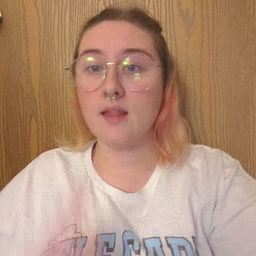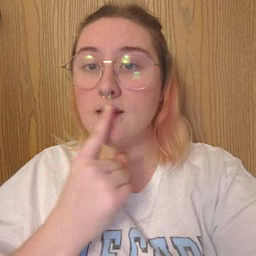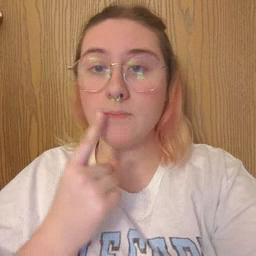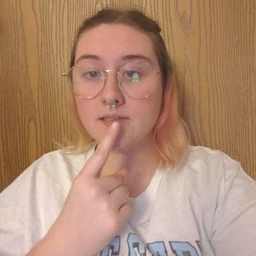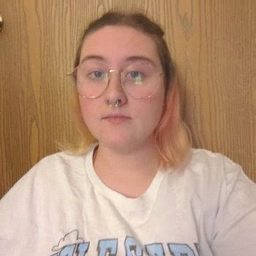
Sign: lips